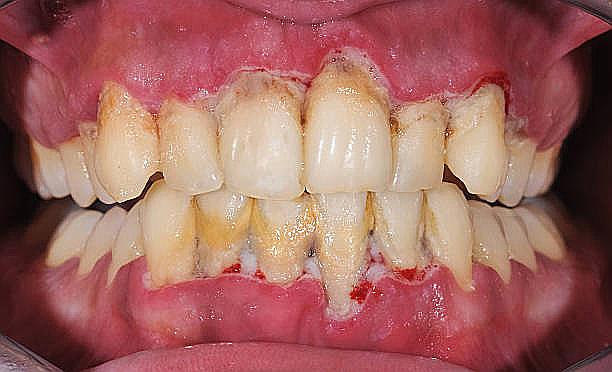
Condition: Calculus